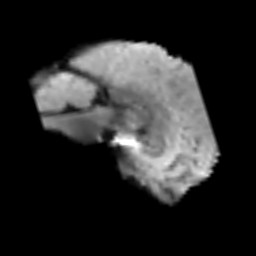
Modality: T2w
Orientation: sagittal
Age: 63
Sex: male
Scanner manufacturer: siemens
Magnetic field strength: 3 T
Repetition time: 3.2 s
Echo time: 0.081 s